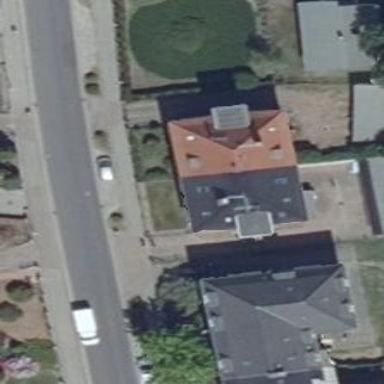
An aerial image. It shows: Residential building.